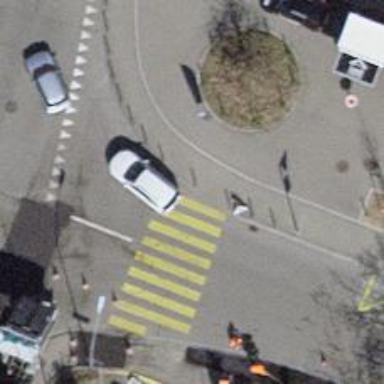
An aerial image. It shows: Kerb serving as barrier.